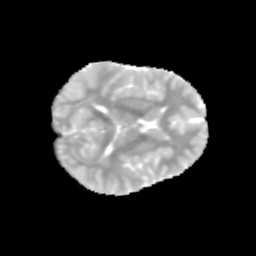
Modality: MD
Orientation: axial
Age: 12
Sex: male
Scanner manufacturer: siemens
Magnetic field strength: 3 T
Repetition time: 3.8 s
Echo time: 0.07 s